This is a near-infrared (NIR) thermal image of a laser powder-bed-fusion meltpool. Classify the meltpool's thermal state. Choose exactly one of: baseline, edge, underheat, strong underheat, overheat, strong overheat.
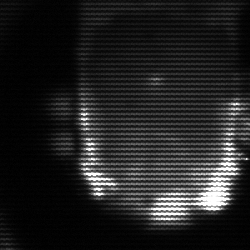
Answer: baseline